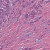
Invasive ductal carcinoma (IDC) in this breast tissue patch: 1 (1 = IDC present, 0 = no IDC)